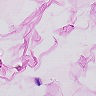
Metastatic tissue present: no